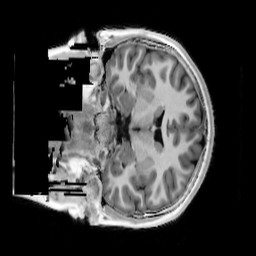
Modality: T1w
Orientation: coronal
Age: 16
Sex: female
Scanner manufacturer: siemens
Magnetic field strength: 3 T
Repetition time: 4 s
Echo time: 0.00291 s